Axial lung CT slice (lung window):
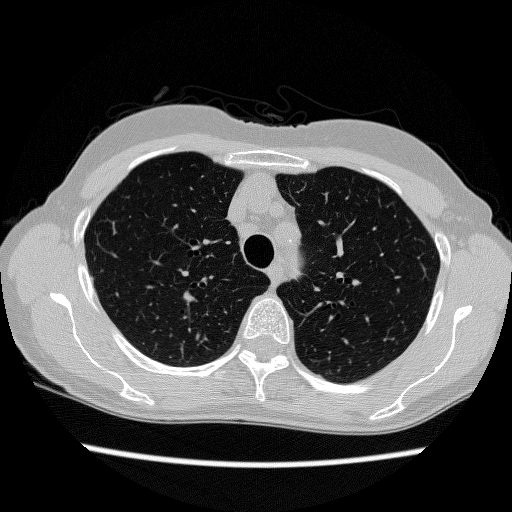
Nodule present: no